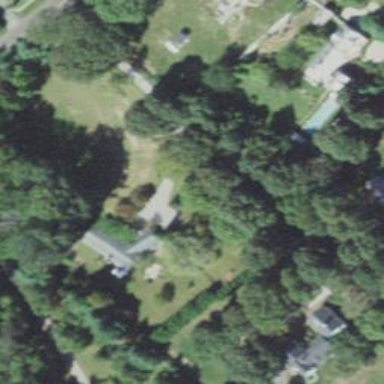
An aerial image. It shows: Residential driveway.